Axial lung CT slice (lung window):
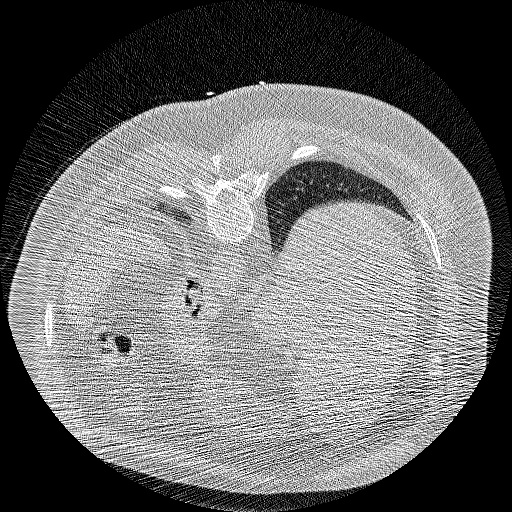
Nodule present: no